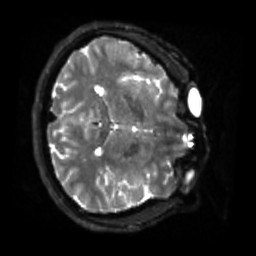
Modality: sbref
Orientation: axial
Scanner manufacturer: siemens
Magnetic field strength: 3 T
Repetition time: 4 s
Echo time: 0.0594 s